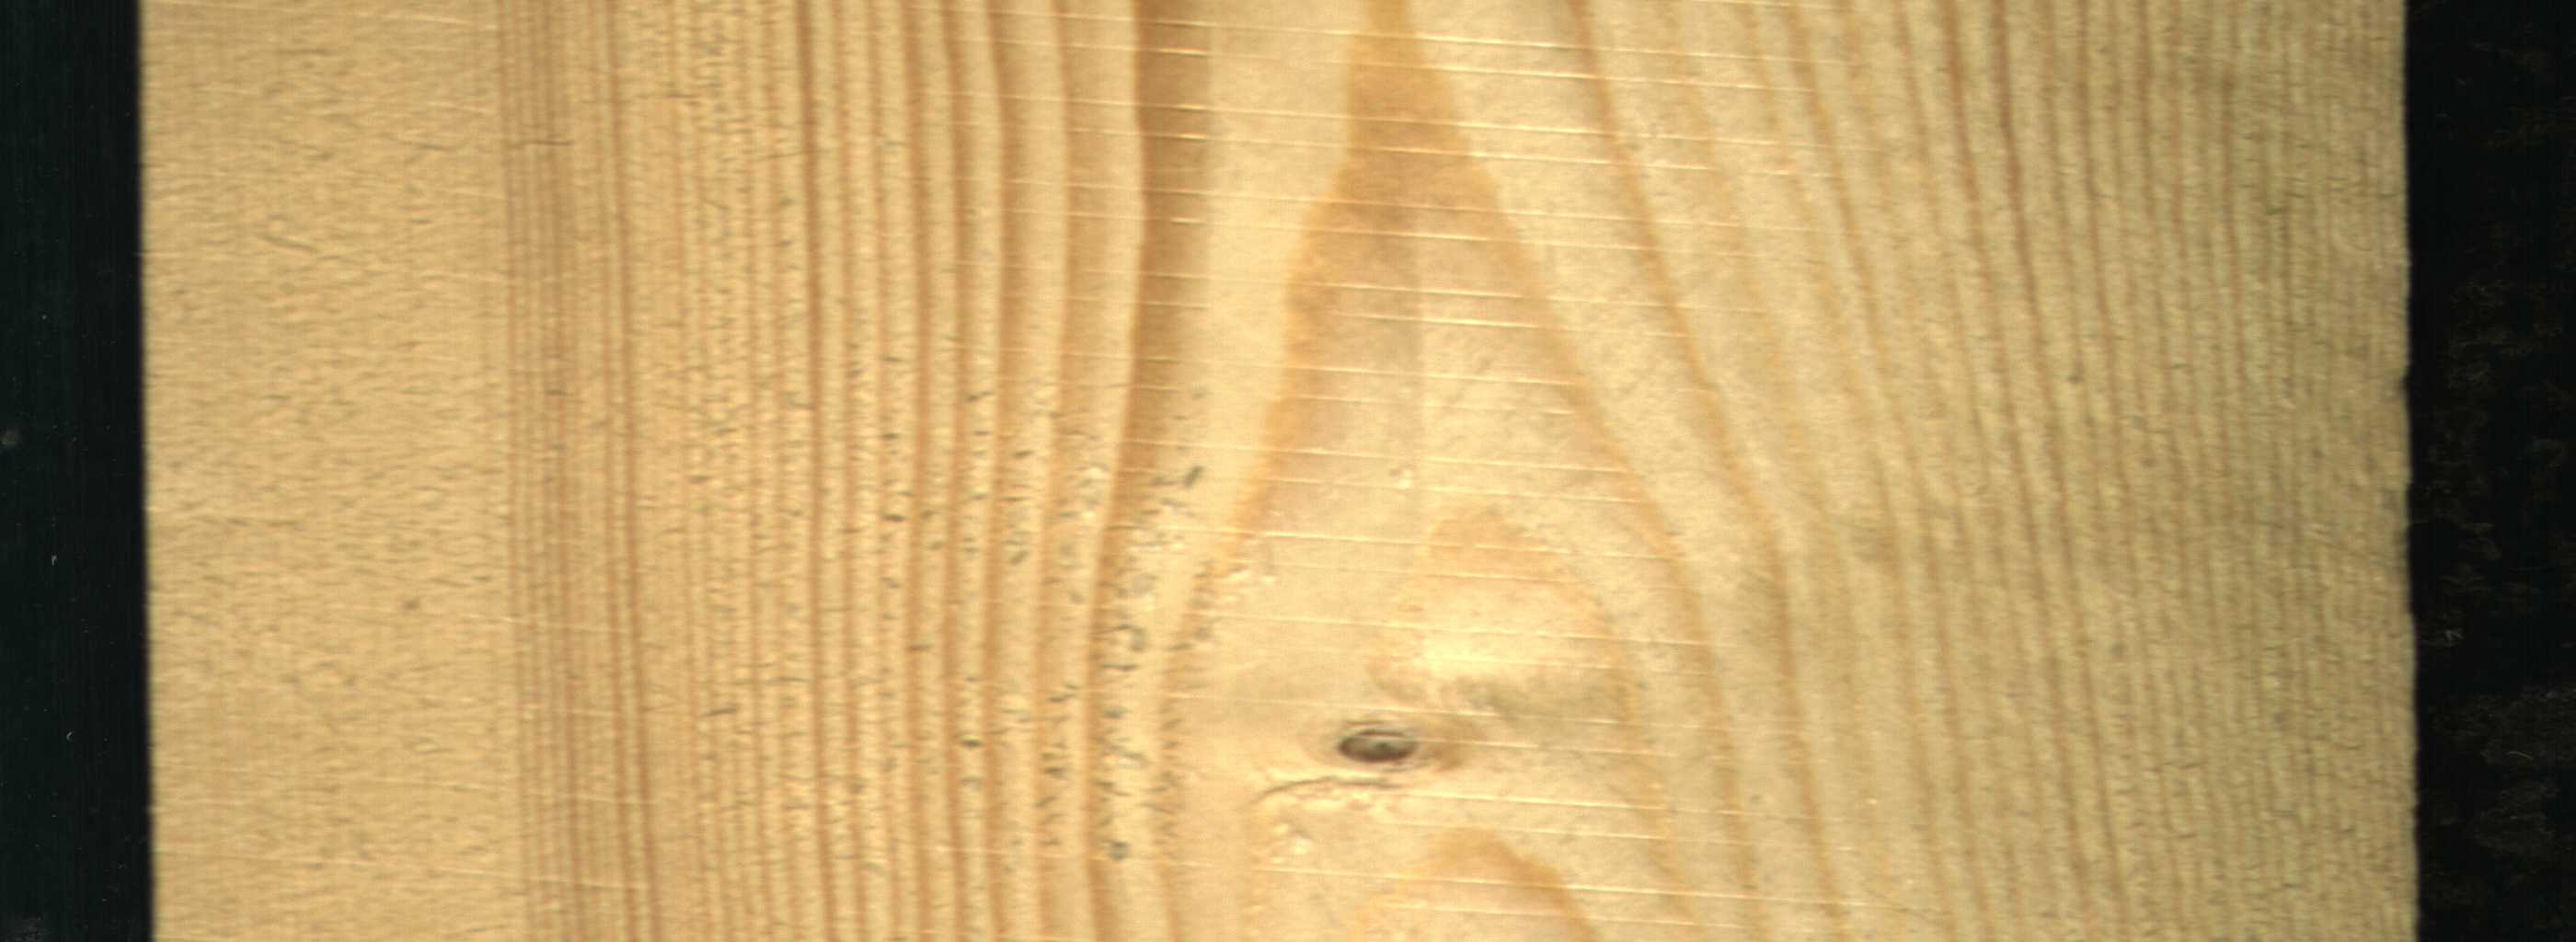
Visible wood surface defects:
Live_Knot